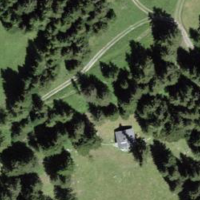
EUNIS habitat code: 43
Species observed at this site:
Astrantia major